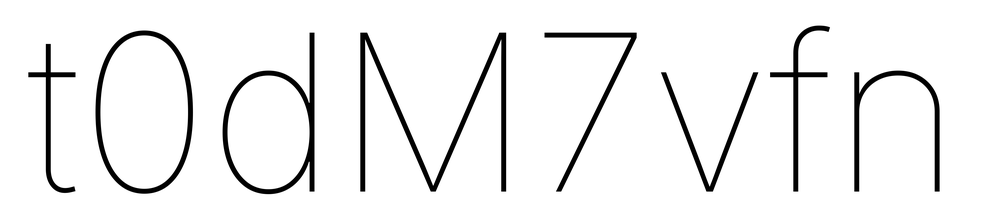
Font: Inter_Thin